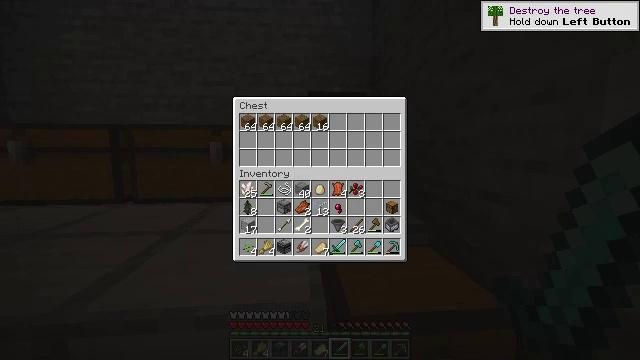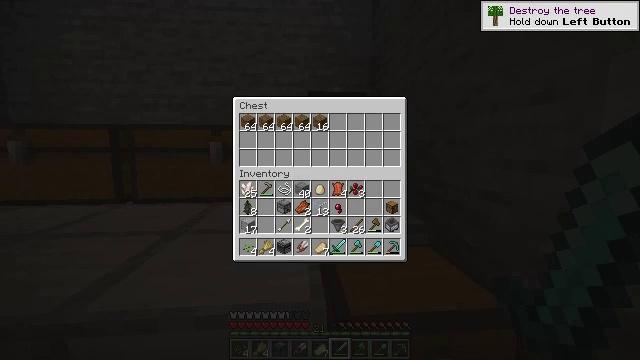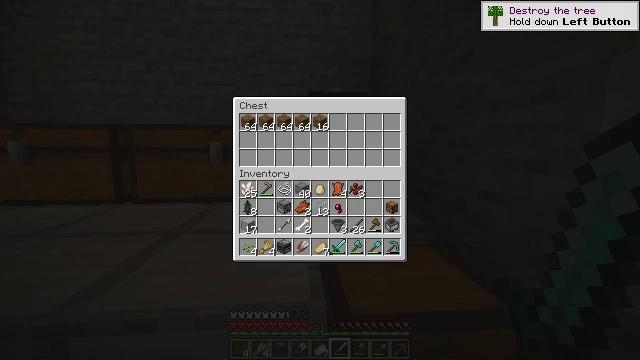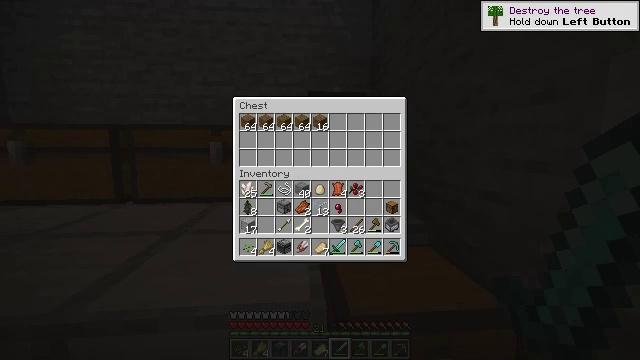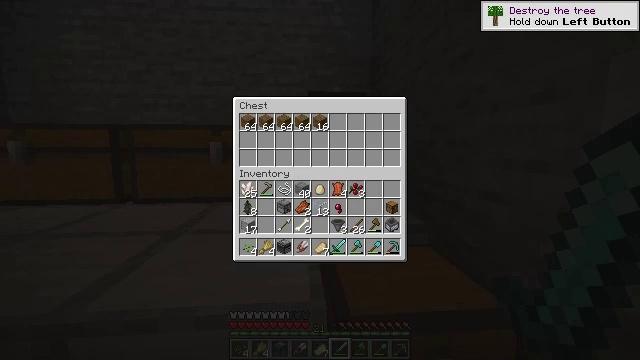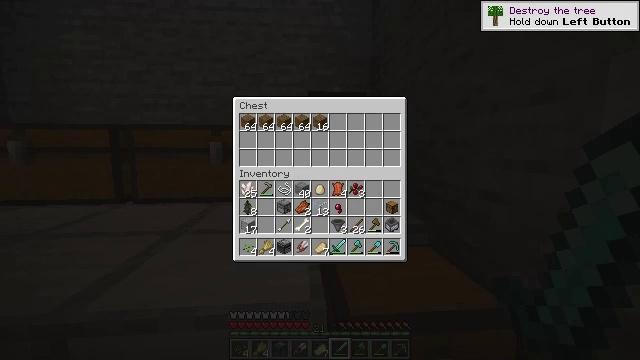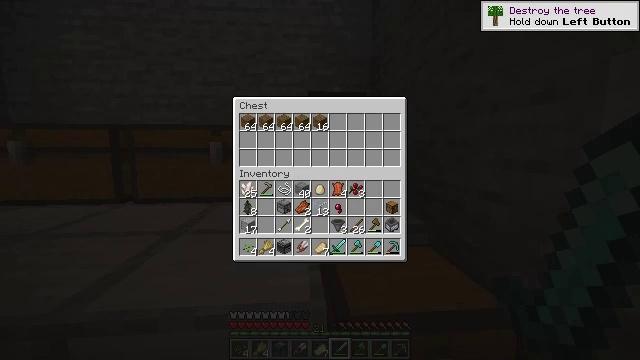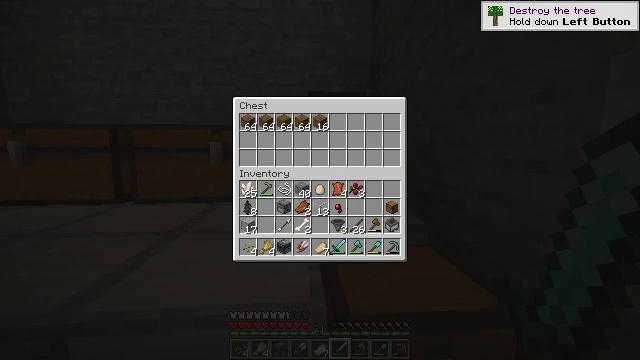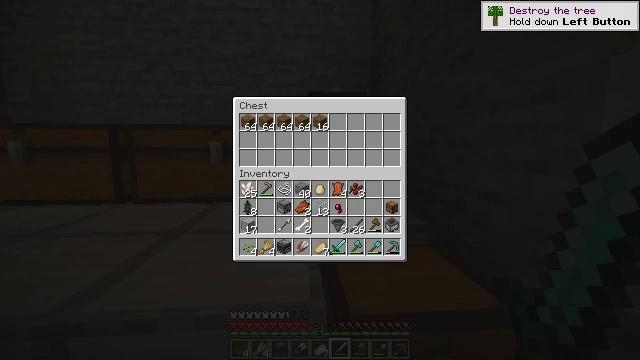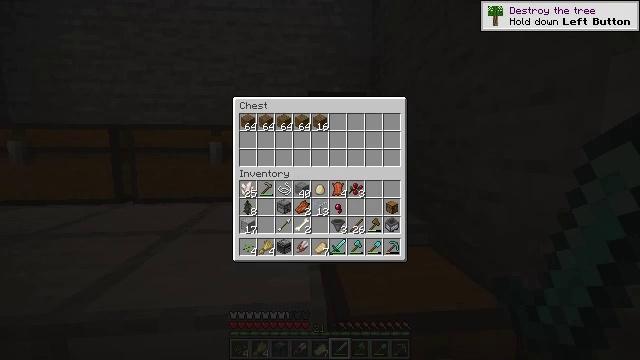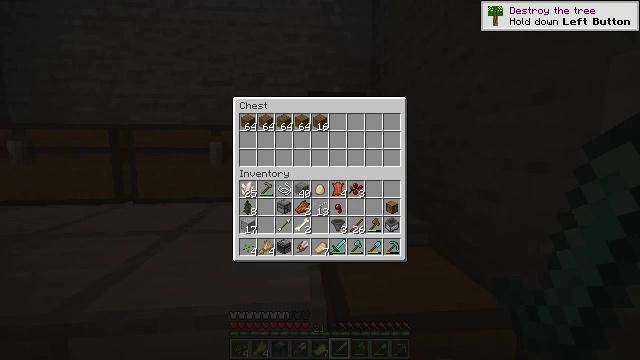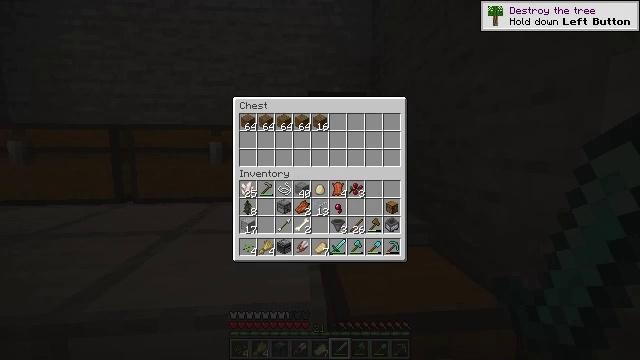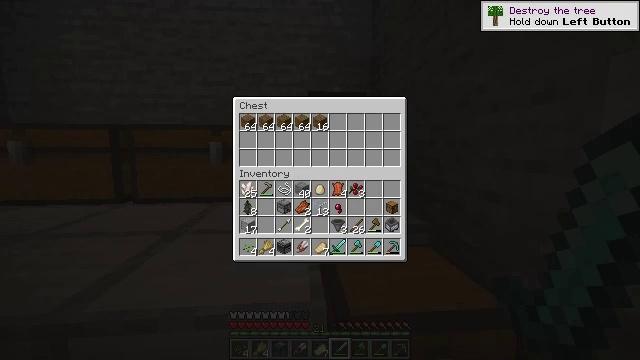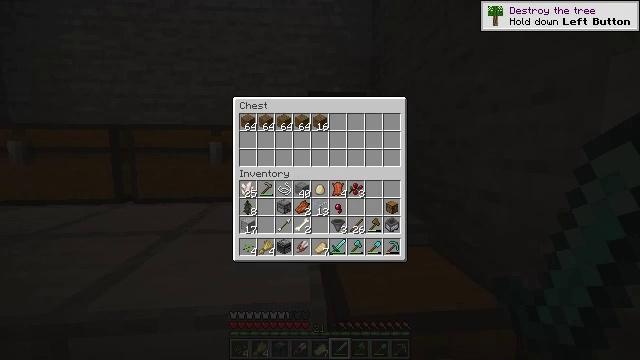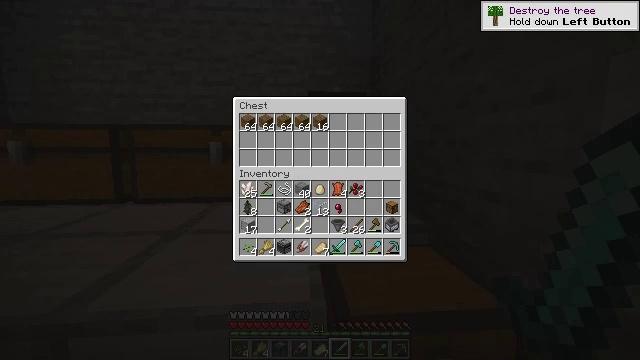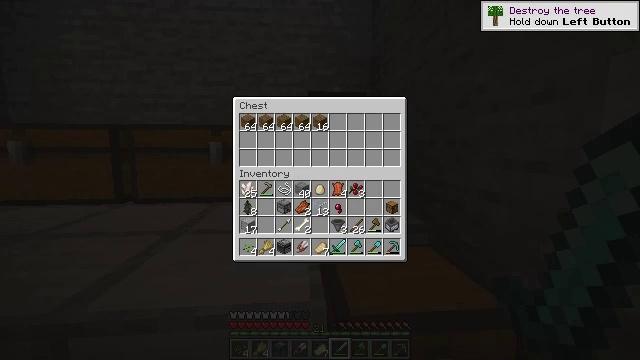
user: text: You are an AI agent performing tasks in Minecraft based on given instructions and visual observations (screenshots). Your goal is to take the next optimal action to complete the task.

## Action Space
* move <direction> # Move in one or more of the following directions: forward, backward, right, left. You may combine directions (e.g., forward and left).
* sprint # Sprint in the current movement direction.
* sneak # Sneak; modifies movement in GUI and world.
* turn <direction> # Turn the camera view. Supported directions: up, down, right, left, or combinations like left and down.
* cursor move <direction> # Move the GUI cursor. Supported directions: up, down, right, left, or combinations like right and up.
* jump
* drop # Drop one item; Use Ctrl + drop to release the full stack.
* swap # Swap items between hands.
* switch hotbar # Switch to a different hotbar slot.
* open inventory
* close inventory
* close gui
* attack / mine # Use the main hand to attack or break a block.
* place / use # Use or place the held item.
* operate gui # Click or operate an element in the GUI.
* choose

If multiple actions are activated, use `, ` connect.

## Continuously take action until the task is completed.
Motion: motion action
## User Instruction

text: craft item air
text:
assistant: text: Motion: no_op
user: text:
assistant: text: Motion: no_op
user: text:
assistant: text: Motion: no_op
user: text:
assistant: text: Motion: no_op
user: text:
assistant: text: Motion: no_op
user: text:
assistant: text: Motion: no_op
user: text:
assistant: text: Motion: no_op
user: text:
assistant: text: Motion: no_op
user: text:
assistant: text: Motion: no_op
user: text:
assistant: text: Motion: no_op
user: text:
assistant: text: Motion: no_op
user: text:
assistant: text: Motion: no_op
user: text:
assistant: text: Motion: no_op
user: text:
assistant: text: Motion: no_op
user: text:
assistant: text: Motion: no_op
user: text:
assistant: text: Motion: no_op
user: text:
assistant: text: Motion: no_op
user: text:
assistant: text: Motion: no_op
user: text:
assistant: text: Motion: no_op
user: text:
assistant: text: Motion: no_op
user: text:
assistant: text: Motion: no_op
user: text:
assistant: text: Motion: no_op
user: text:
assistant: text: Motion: no_op
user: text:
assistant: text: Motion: no_op
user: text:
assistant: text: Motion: no_op
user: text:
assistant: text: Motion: no_op
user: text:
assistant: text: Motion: no_op
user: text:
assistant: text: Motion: no_op
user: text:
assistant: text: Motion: no_op
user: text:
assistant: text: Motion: no_op